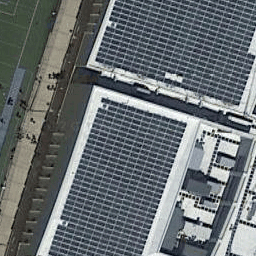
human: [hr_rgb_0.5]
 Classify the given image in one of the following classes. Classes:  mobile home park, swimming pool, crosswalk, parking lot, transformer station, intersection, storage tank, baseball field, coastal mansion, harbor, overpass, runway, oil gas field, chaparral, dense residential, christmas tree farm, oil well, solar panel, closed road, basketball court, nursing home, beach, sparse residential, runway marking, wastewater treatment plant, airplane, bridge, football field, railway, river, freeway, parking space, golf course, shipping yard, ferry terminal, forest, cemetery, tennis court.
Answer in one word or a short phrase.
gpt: solar panel